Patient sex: F
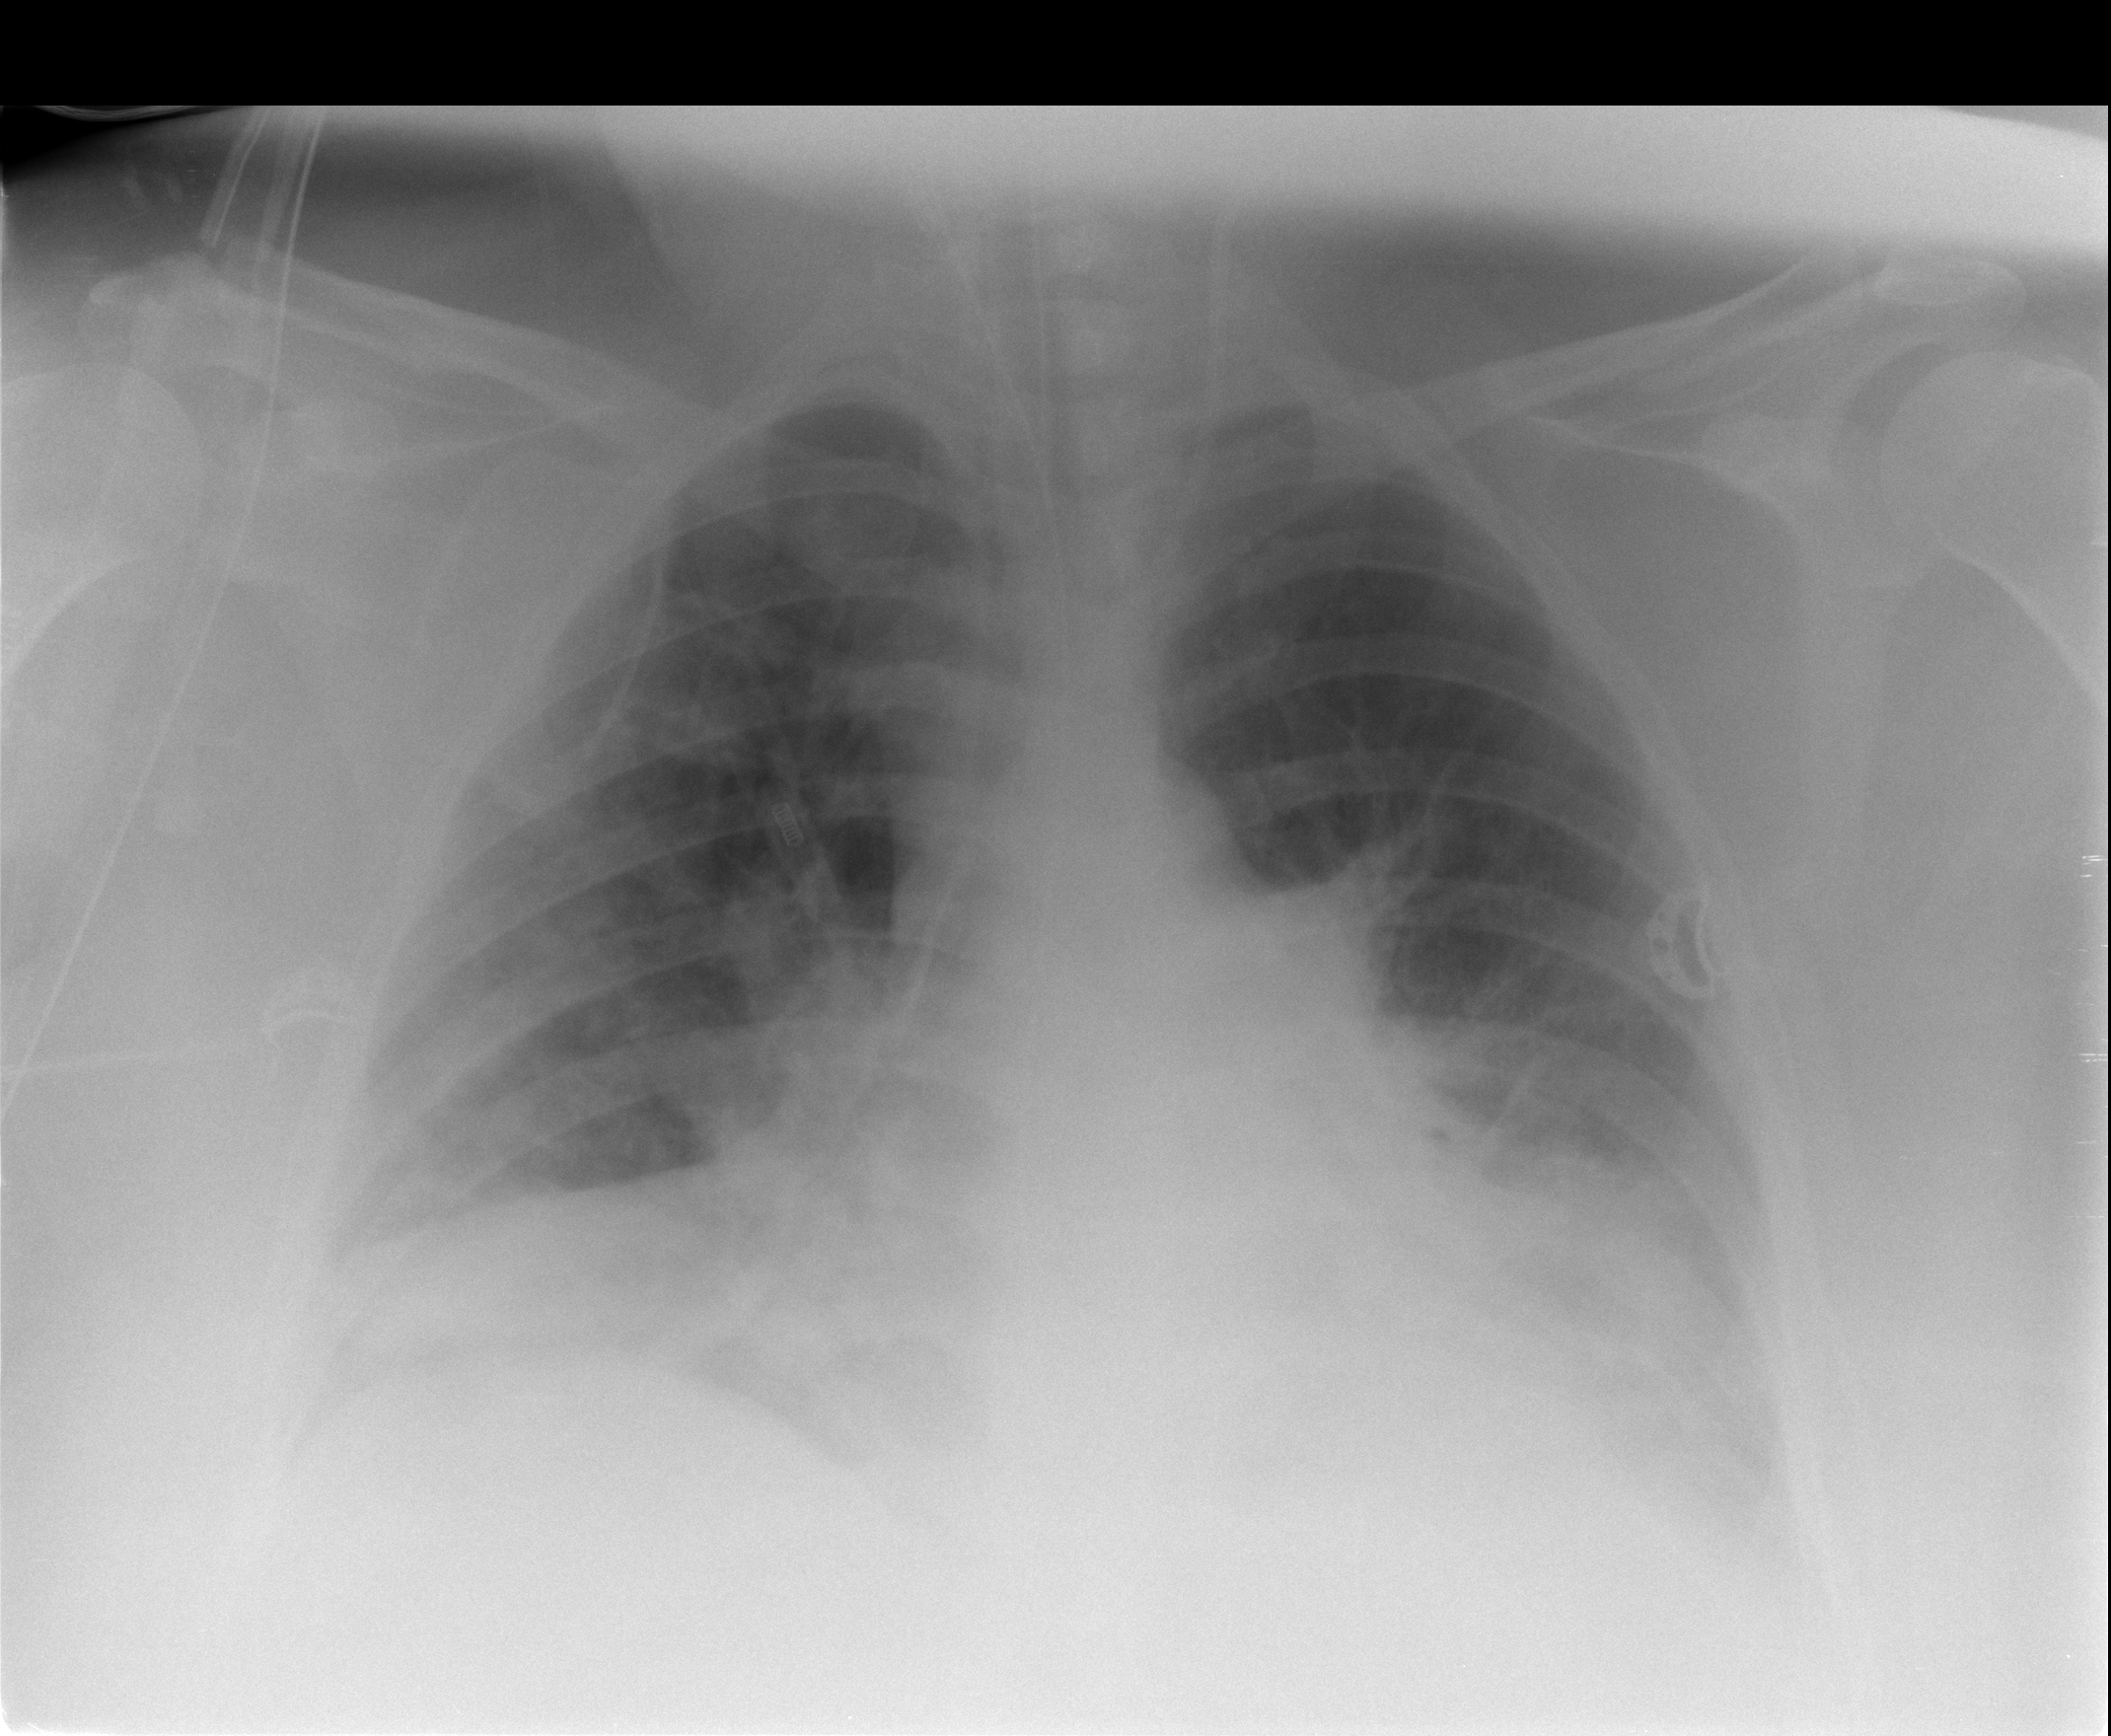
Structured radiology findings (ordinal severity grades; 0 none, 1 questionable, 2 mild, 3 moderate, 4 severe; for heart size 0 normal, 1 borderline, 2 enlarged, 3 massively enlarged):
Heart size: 1
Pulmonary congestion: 1
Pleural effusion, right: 2
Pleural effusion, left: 2
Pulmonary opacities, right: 2
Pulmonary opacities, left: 2
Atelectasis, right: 3
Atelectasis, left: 3